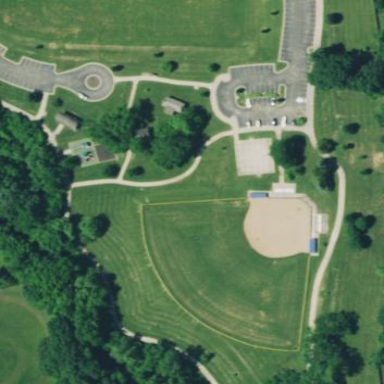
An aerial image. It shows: Baseball pitch for leisure land activities.